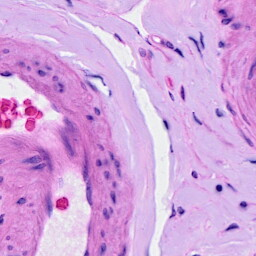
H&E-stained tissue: Ovarian